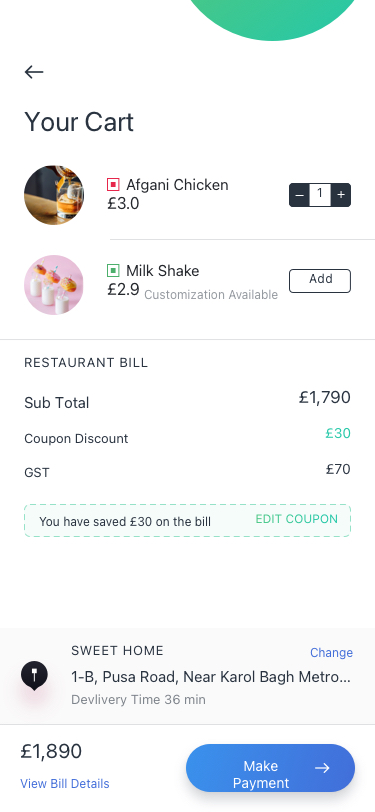
Text in this UI design:
Your Cart
Restaurant Bill
Sub Total
£1,790
Coupon Discount
£30
GST
£70
Milk Shake
£2.9
Customization Available
Add
Afgani Chicken
£3.0
1
Change
Sweet Home
1-B, Pusa Road, Near Karol Bagh Metro…
Devlivery Time 36 min
Make Payment
£1,890
View Bill Details
You have saved £30 on the bill
EDIT Coupon